Field crop: maize
Growth stage: 2
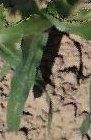
Species: maize